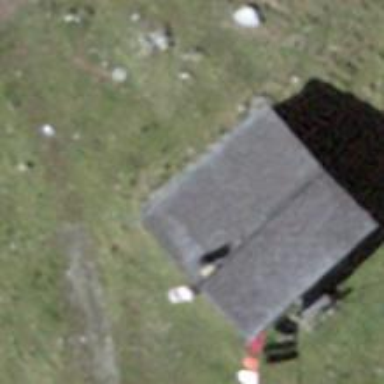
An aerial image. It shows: Shed.